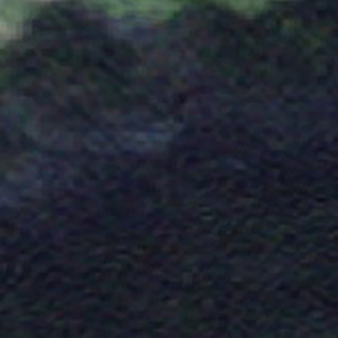
Label: other